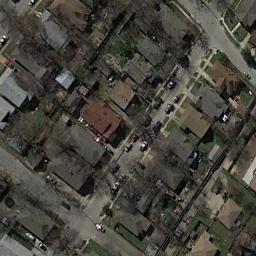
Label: dense_residential